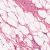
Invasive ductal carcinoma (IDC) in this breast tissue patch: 0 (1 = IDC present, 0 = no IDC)